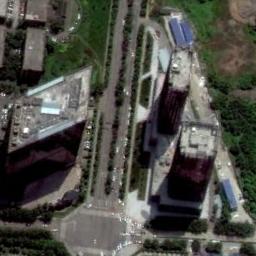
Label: commercial_area